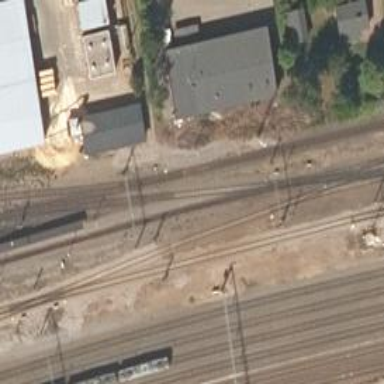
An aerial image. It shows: Railway signal.